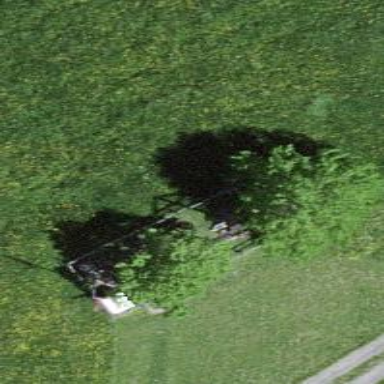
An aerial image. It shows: Wayside cross with historic significance.